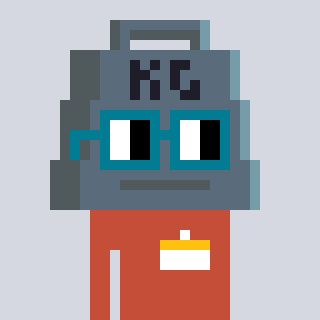
a pixel art character with square dark green glasses, a weight-shaped head and a rust-colored body on a cool background